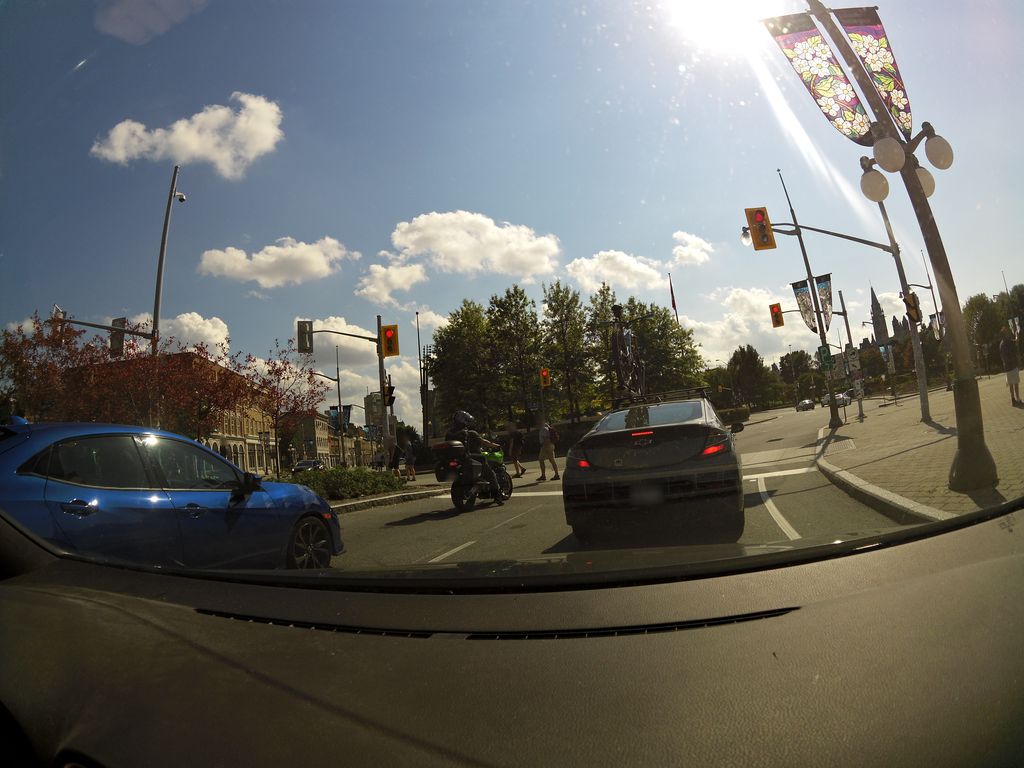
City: ottawa-gatineau